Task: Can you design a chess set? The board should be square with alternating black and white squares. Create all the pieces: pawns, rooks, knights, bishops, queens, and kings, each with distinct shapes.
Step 4941:
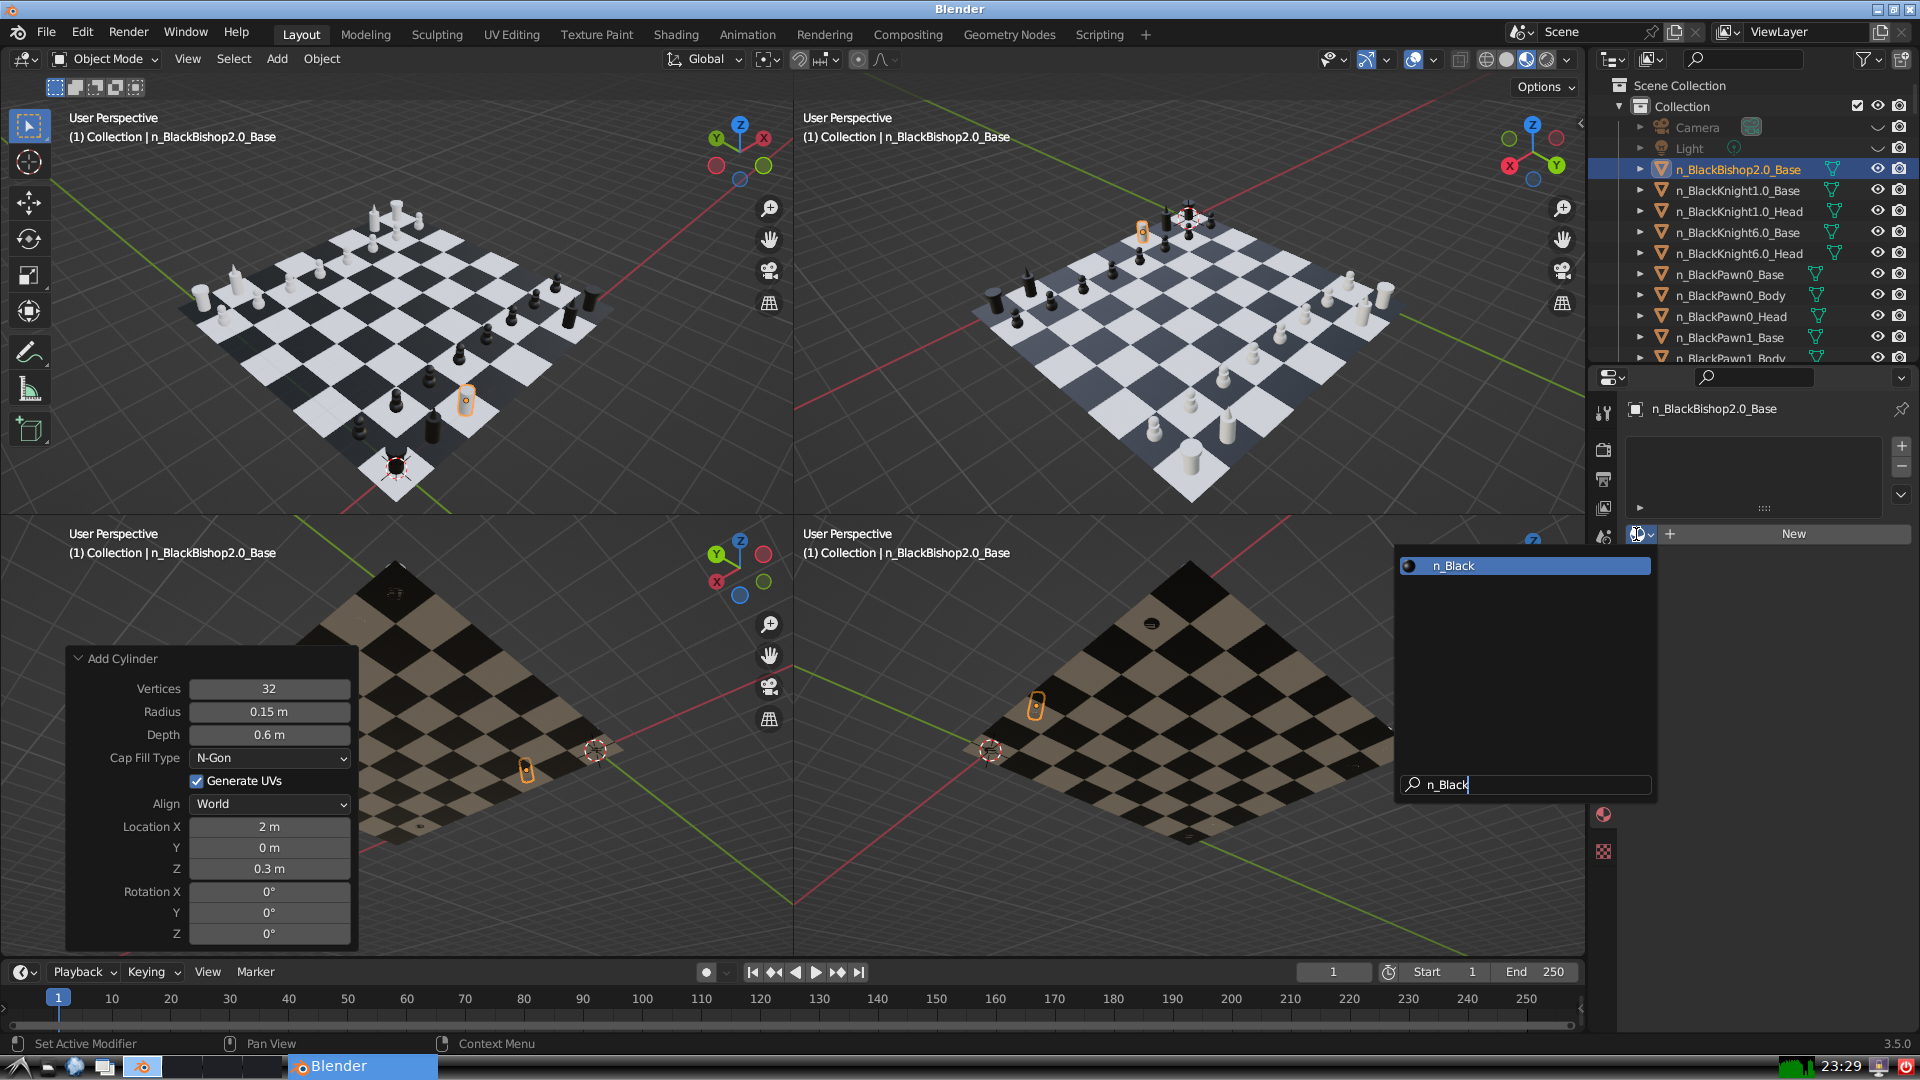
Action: {"key_press": ['Return']}